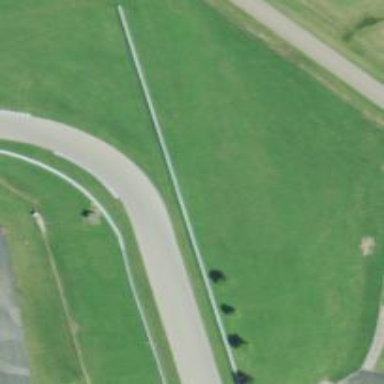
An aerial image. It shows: Raceway road.